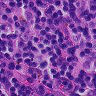
Metastatic tissue present: no